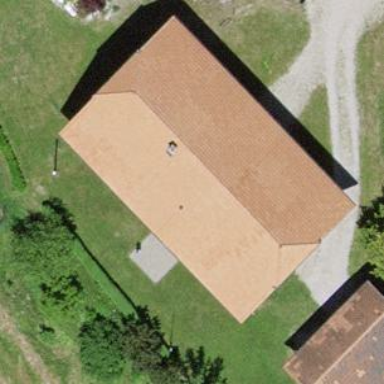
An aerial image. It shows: Farm building.